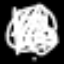
Label: line